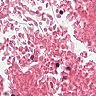
Metastatic tissue present: no